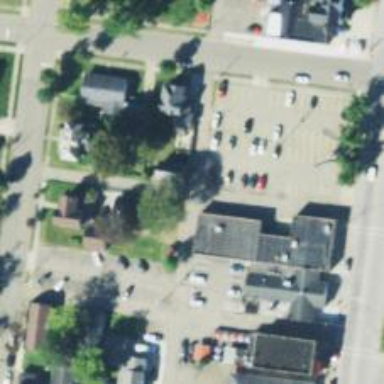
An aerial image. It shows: Alley classified as service road.